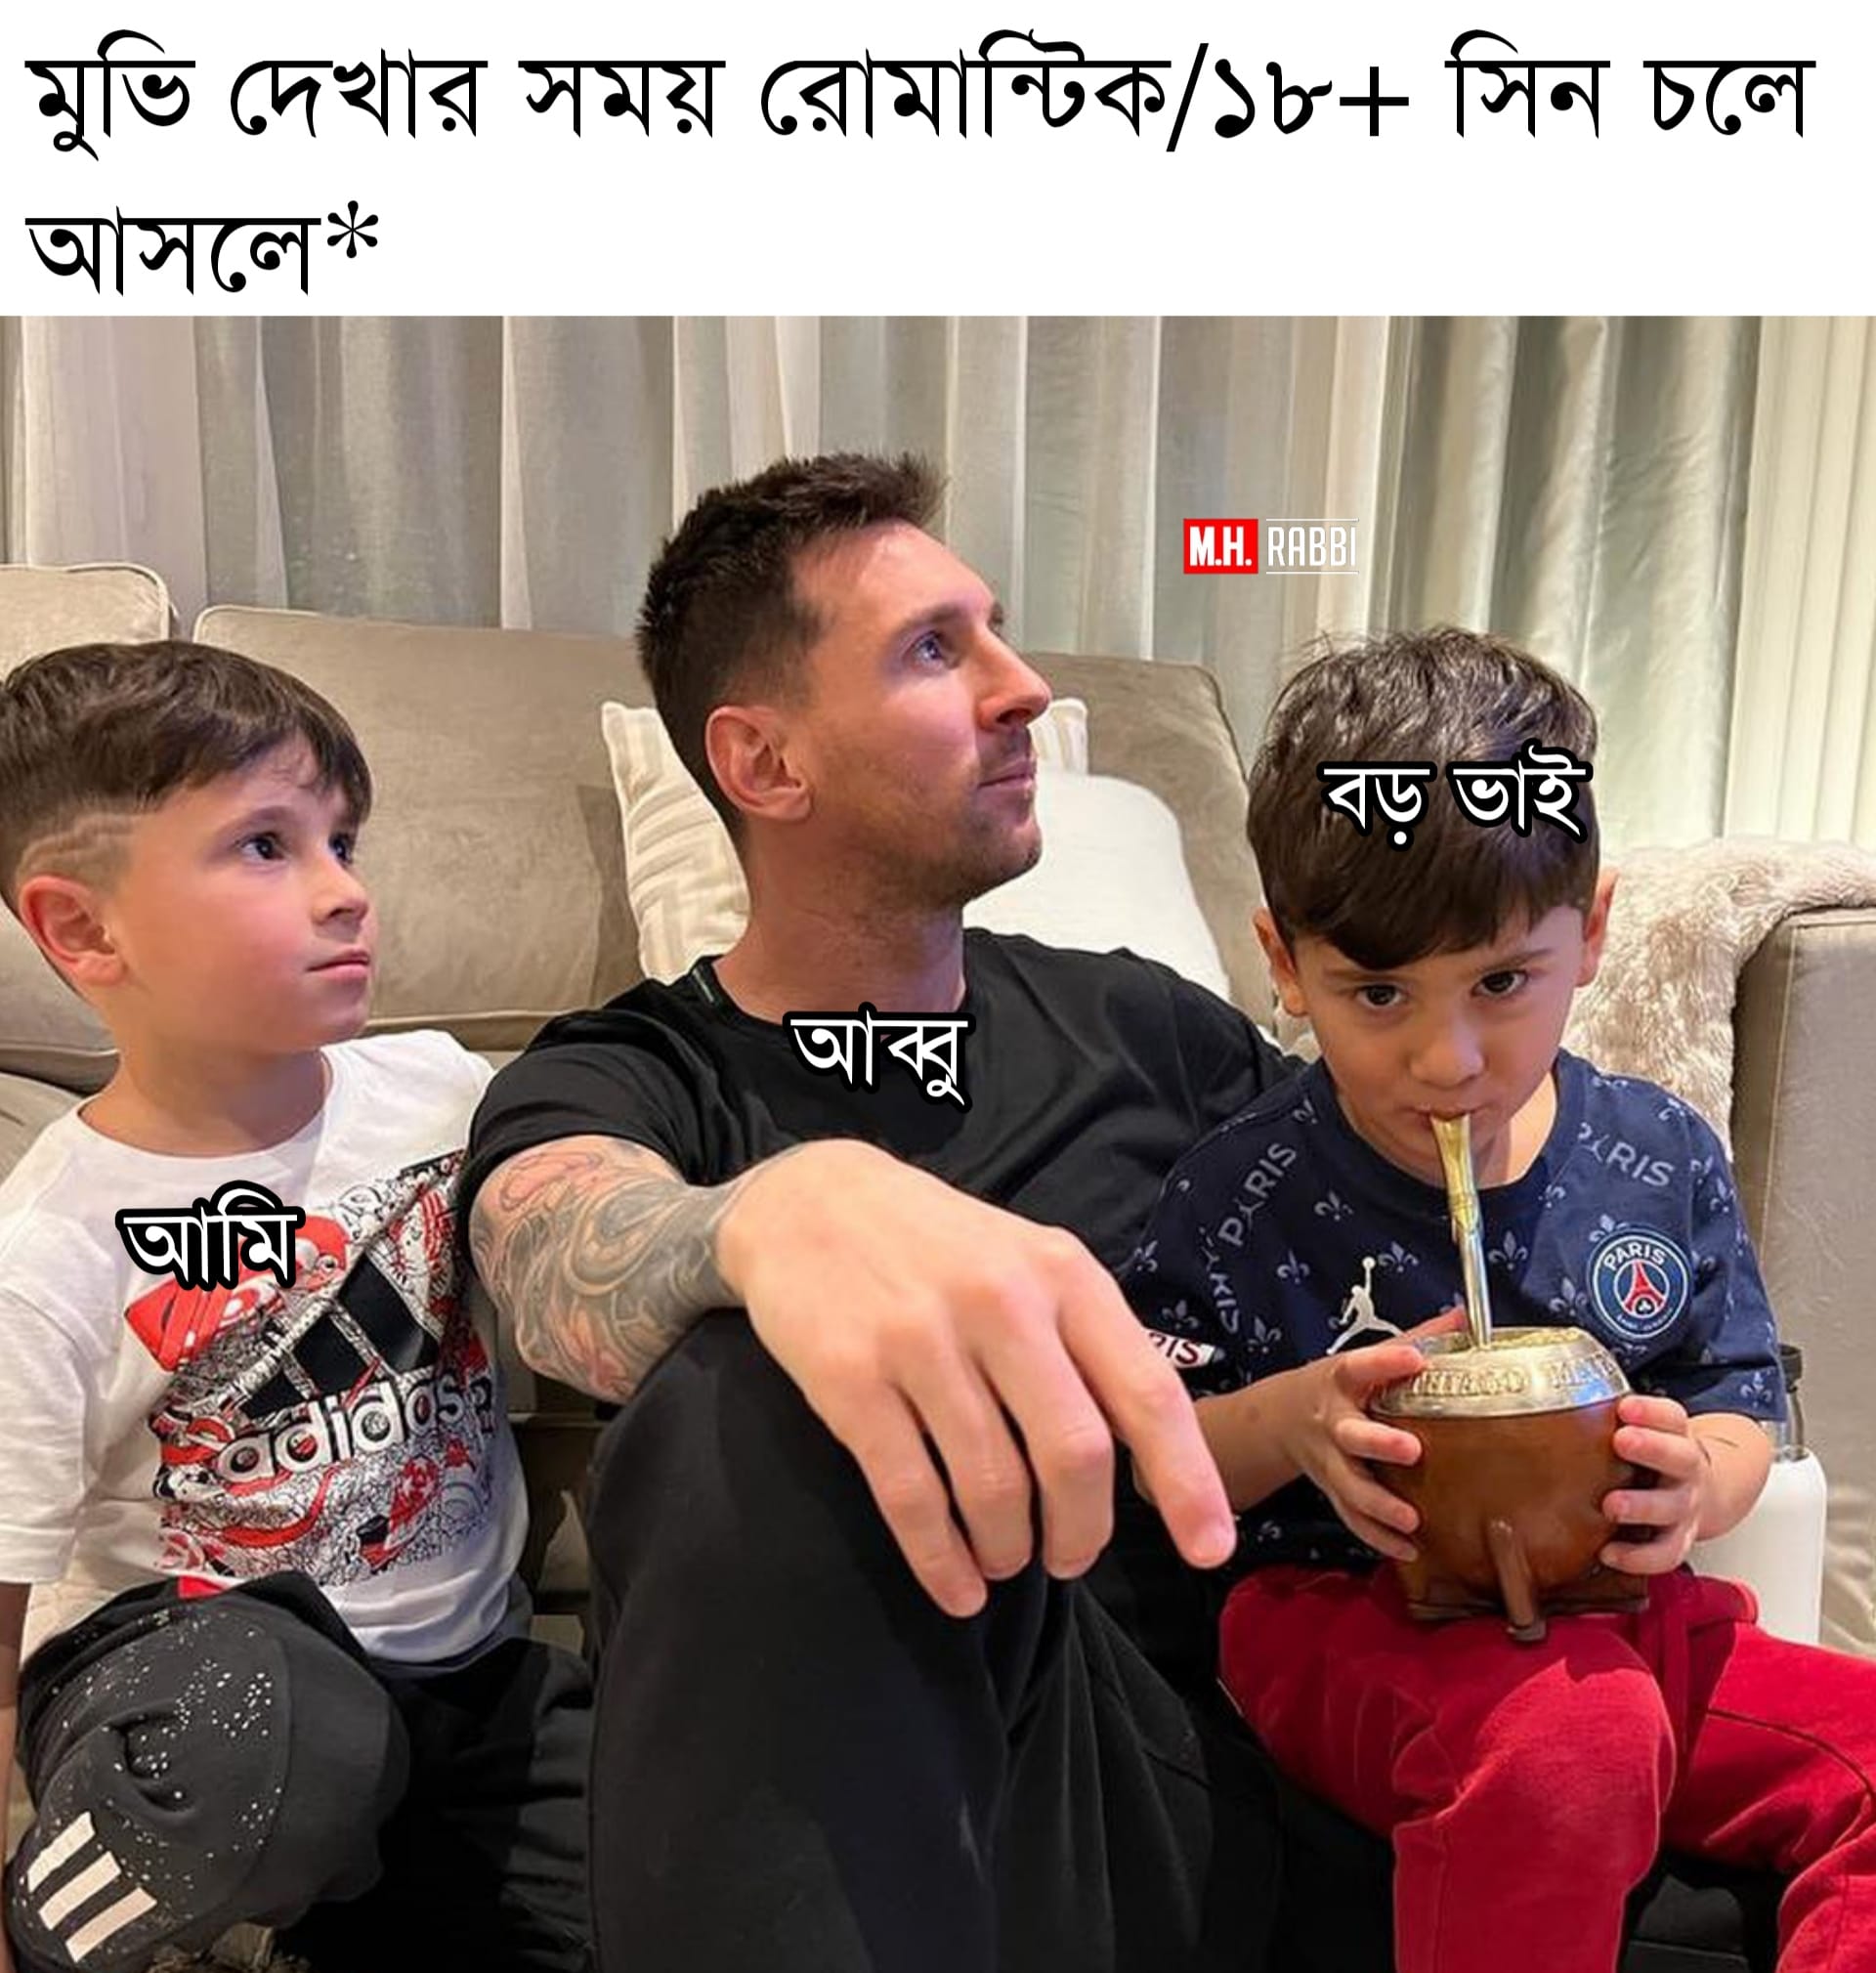
Caption: মুভি দেখার সময় রোমান্টিক /১৮+ সিন চলে আসলে*    আমি    আব্বু    বড় ভাই
Label: non-hate